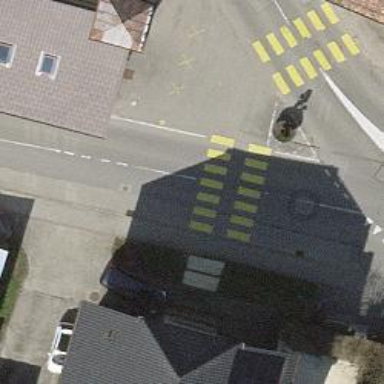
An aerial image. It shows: Uncontrolled crossing on the road.